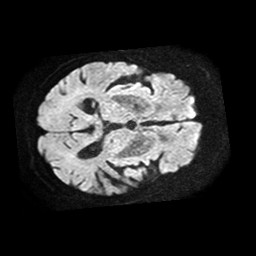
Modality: TRACE
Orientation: axial
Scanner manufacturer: philips
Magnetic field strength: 1.5 T
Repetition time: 3.704 s
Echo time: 0.09719 s